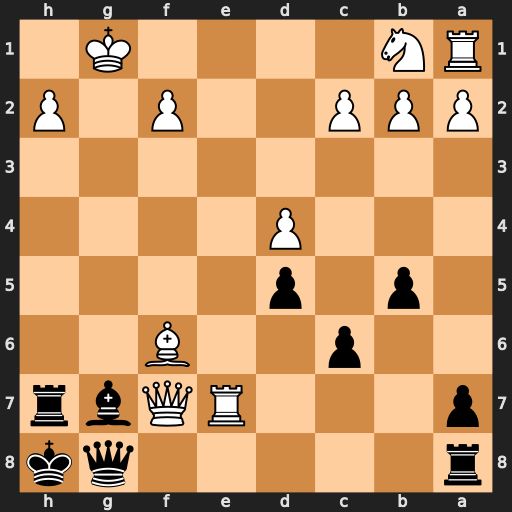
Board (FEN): r5qk/p3RQbr/2p2B2/1p1p4/3P4/8/PPP2P1P/RN4K1
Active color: b
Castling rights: -
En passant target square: -
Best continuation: Bxf6+ Qxg8+ Rxg8+